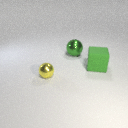
large green rubber cube to the right of small yellow metal sphere